Question: I'm attempting to create a custom 'iTunes' style expanding layout. However, I am hitting a few issues. I had originally anticipated using flex-box for this. But I can't quite seem to do what I am looking to do.
I've attached an image of what I am trying to create. Essentially a grid of clickable thumbnails with expanding content which is full width. And the full width aspect is what I am struggling with. Am I going to have to set an explicit width on the expanding content or will it be possible for the content to flex to full width?
What I'm trying to create:

I've attached a very basic codepen that demonstrates the issue I am having. If the first image was 'expanded' I would want it full width.
'''
.album-container {
display: flex;
flex-direction: row;
}
.album {
width: 50%;
}
img {
width: 100%;
}
.expanded-content {
background: #212121;
color: #FFFFFF;
}
'''
'''
<div class="album-container">
<album class='album'>
<img alt="album-artwork" src="https://img.discogs.com/grVTPVqiRonKp5ly_ey-moBmO0c=/fit-in/600x600/filters:strip_icc():format(jpeg):mode_rgb():quality(90)/discogs-images/R-<PHONE>-<PHONE>.jpeg.jpg">
<div class="expanded-content">
<div>Whatever People Say I Am, That's What I'm Not</div>
<div>Arctic Monkeys</div>
</div>
</album>
<album class='album'>
<img alt="album-artwork" src="https://img.discogs.com/grVTPVqiRonKp5ly_ey-moBmO0c=/fit-in/600x600/filters:strip_icc():format(jpeg):mode_rgb():quality(90)/discogs-images/R-<PHONE>-<PHONE>.jpeg.jpg">
</album>
</div>
'''
<URL>
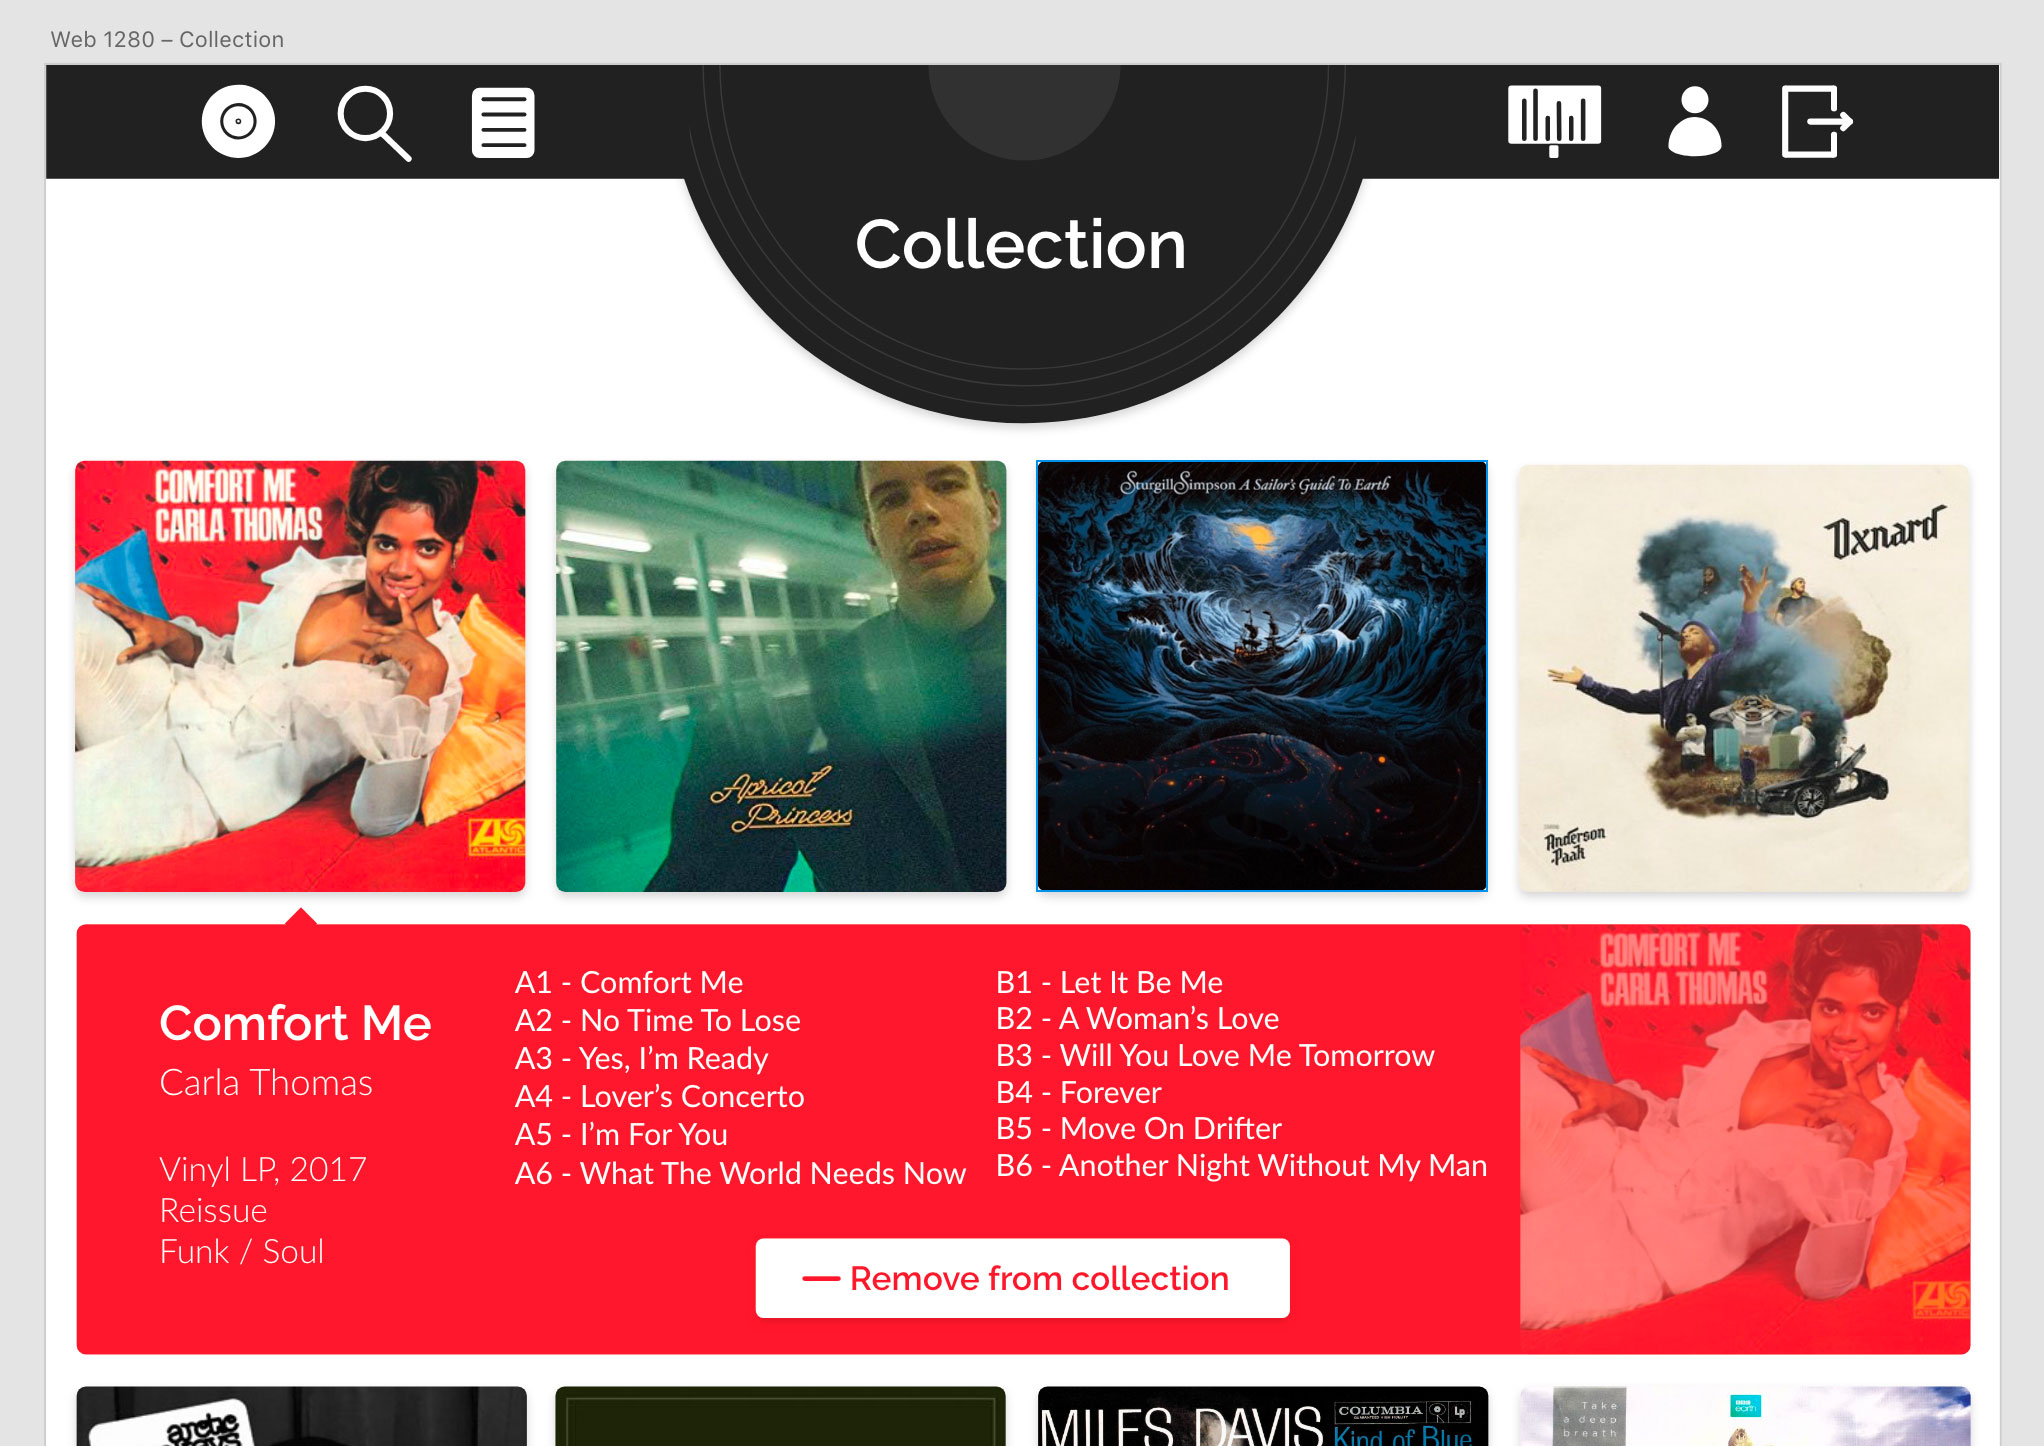
Answer: If you want to keep exactly this HTML structure, and have only one popover at a time, This approach could help you(see snippet)
But I think it would be better and cleaner to restructure HTML code, for example, move your '.expanded-content' out from '.album-container' and change it's content with JavaScript if possible.
'''
.album-container {
display: flex;
flex-direction: row;
position: relative;
}
.album {
width: 50%;
}
img {
width: 100%;
}
.expanded-content {
background: #212121;
color: #FFFFFF;
position: absolute;
left: 0;
width: 100%;
}
'''
'''
<div class="album-container">
<album class='album'>
<img alt="album-artwork" src="https://img.discogs.com/grVTPVqiRonKp5ly_ey-moBmO0c=/fit-in/600x600/filters:strip_icc():format(jpeg):mode_rgb():quality(90)/discogs-images/R-<PHONE>-<PHONE>.jpeg.jpg">
</album>
<album class='album'>
<img alt="album-artwork" src="https://img.discogs.com/grVTPVqiRonKp5ly_ey-moBmO0c=/fit-in/600x600/filters:strip_icc():format(jpeg):mode_rgb():quality(90)/discogs-images/R-<PHONE>-<PHONE>.jpeg.jpg">
<div class="expanded-content">
<div>Whatever People Say I Am, That's What I'm Not</div>
<div>Arctic Monkeys</div>
</div>
</album>
</div>
'''